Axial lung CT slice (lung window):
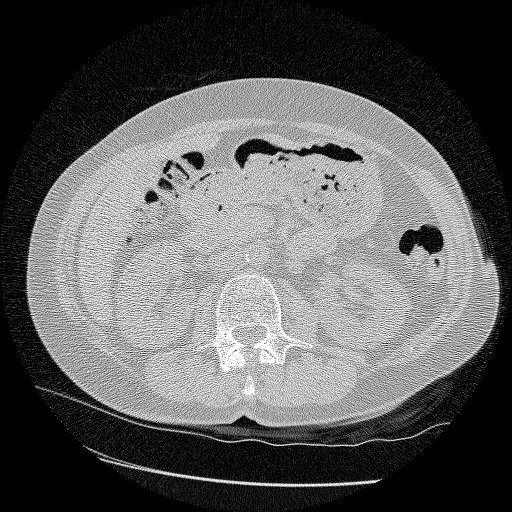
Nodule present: no